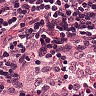
Metastatic tissue present: no